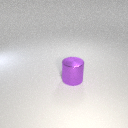
large purple metal cylinder